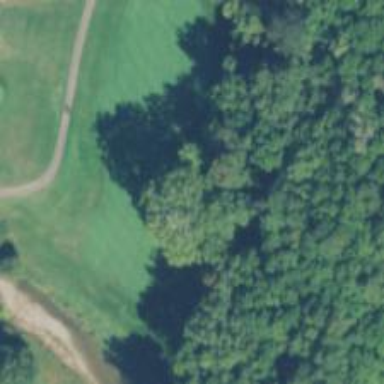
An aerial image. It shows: Golf fairway surrounded by grass.